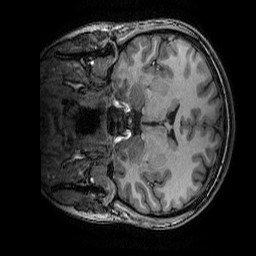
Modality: T1w
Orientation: coronal
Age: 18
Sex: female
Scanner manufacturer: ge
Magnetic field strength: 3 T
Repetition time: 0.007 s
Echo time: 0.00342 s